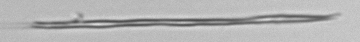
Label: fiber